Here is a 2-D grayscale rendering of raw bearing vibration samples (signal-to-image). Classify the bearing condition as one of: normal, inner_race, outer_race, ball.
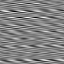
Answer: outer_race